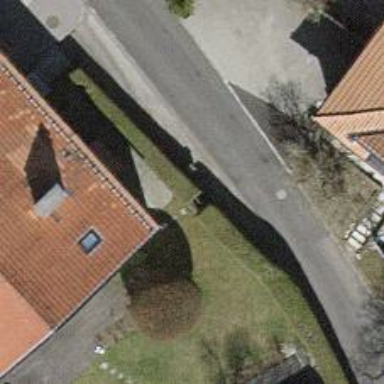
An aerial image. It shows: Hedge acting as barrier.